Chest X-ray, AP view. Patient: 27 years old, sex F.
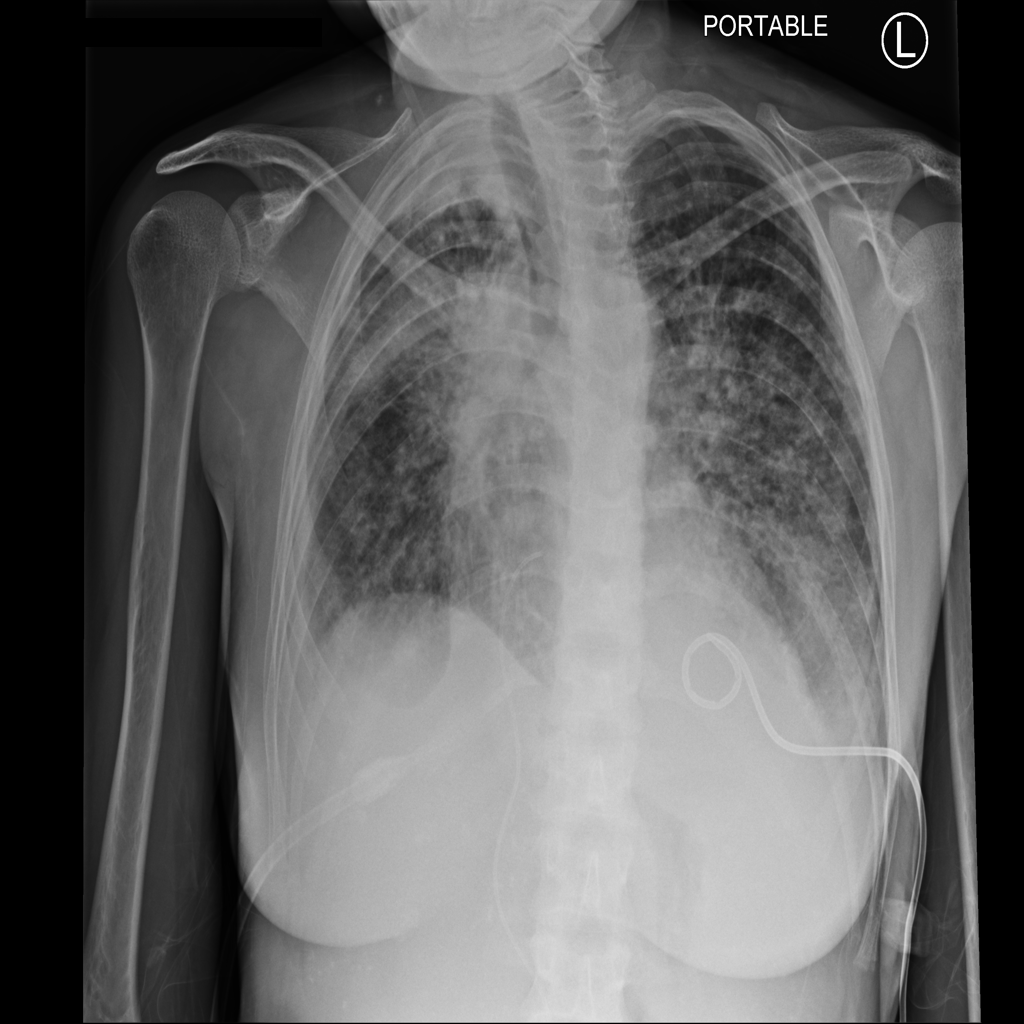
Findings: Atelectasis, Consolidation, Mass